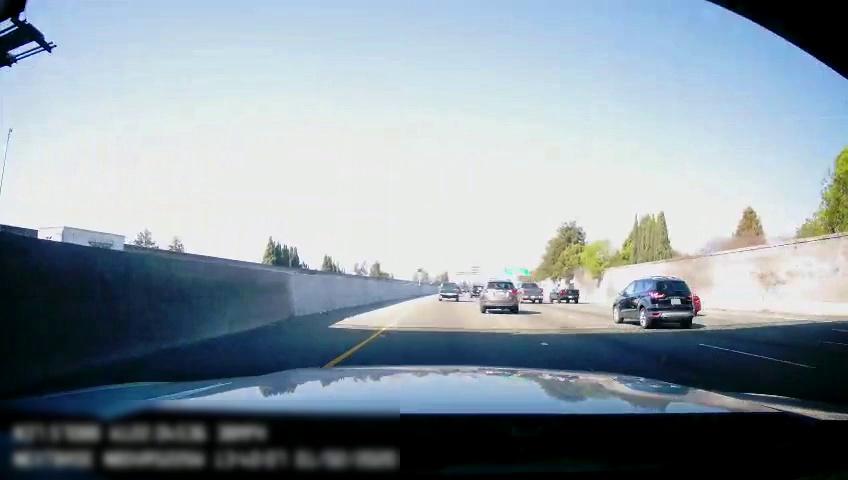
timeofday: Day
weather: Sunny
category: Vehicles | Truck
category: Drivable Space
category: Vehicles | Truck
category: Vehicles | Car
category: Vehicles | Truck
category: Vehicles | Truck
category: Vehicles | SUV
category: Vehicles | SUV
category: Vehicles | SUV
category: Lanes | Alternate Lane
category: Lanes | Alternate Lane
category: Lanes | Alternate Lane
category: Lanes | Current Lane
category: Lanes | Current Lane
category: Traffic | Signs